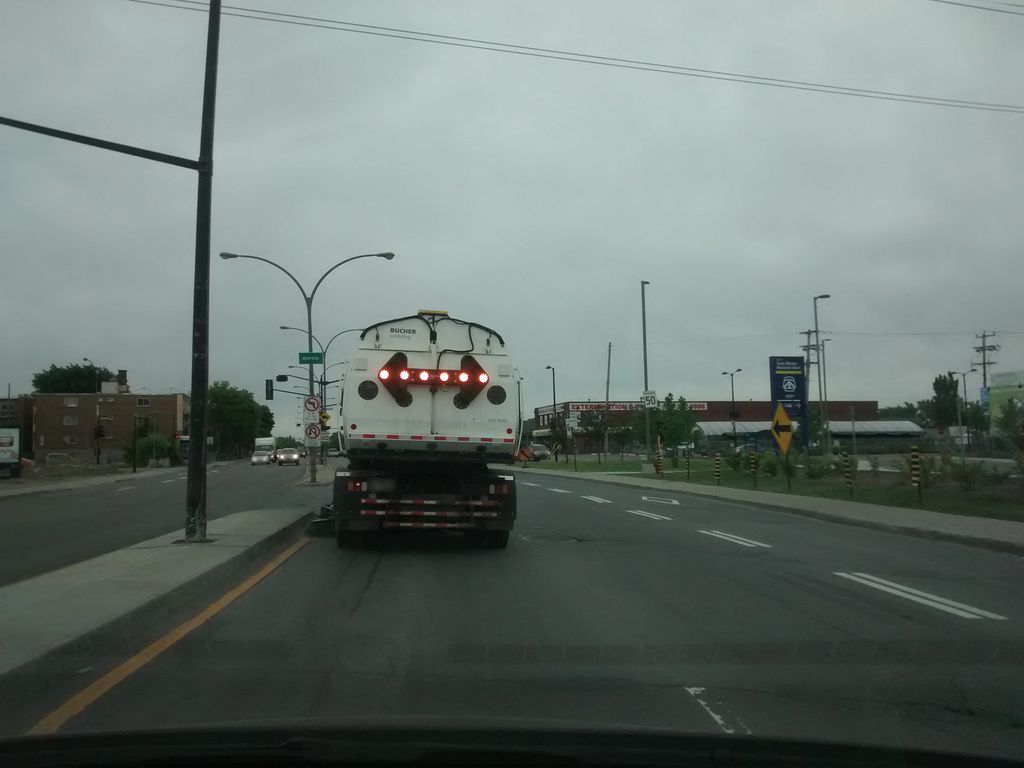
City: montreal